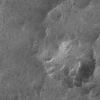
Atmospheric dust classification: not_dusty